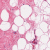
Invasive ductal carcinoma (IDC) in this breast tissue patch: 0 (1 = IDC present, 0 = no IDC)